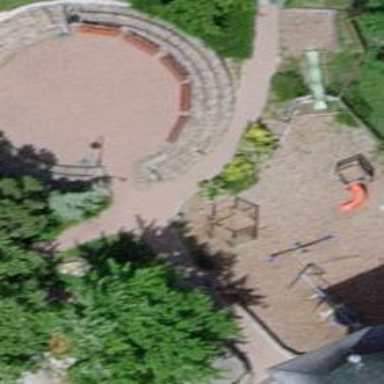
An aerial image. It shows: Playground area for leisure activities on the land.